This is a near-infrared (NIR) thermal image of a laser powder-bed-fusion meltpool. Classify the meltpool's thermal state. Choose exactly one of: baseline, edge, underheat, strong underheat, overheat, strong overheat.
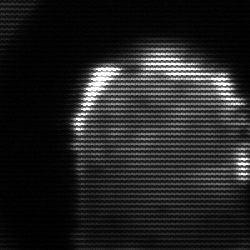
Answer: baseline